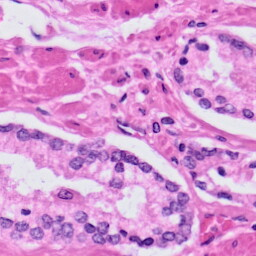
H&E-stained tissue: Prostate